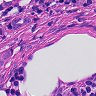
Metastatic tissue present: yes